Aerial crown-view tile of a tropical tree (Barro Colorado Island, Panama), acquired 20250512:
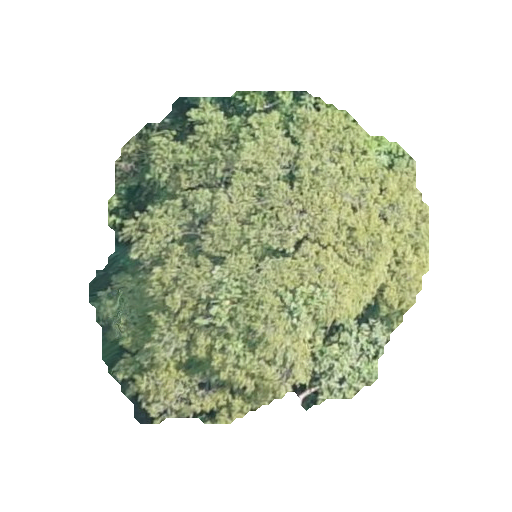
Species: Pouteria reticulata
GBIF accepted scientific name: Pouteria reticulata
Crown area: 128.407 m²